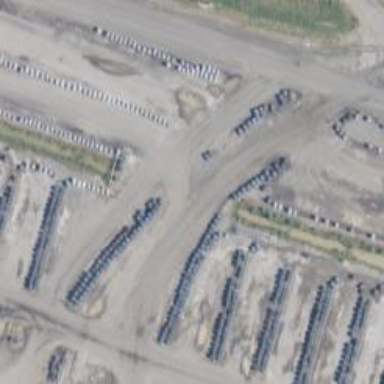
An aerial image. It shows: Rail spur service.